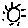
Label: sun